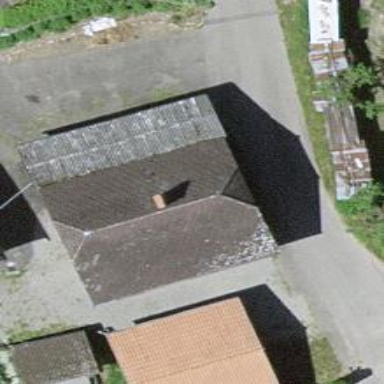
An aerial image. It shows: Simple house.